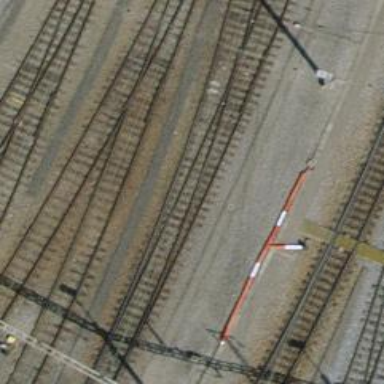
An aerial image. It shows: Railway yard with electrified tracks and single track.